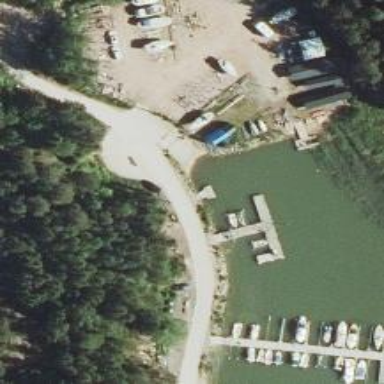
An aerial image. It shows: Pier with mooring facilities.